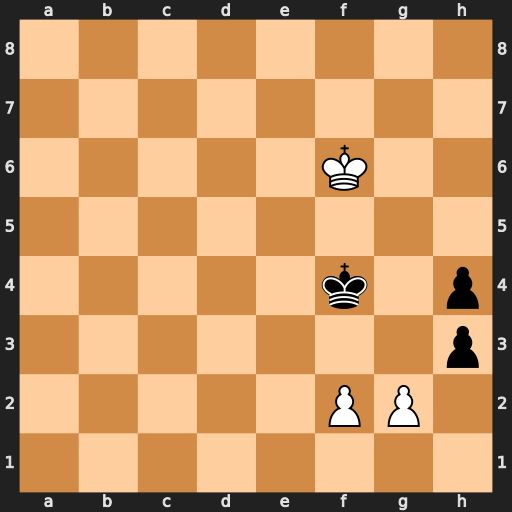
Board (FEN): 8/8/5K2/8/5k1p/7p/5PP1/8
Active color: w
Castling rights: -
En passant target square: -
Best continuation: gxh3 Kf3 Kg5 Kxf2 Kxh4 Kf3 Kg5